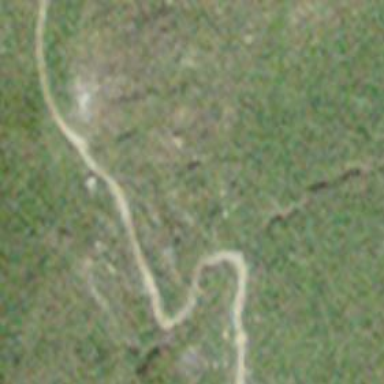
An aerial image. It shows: Path.